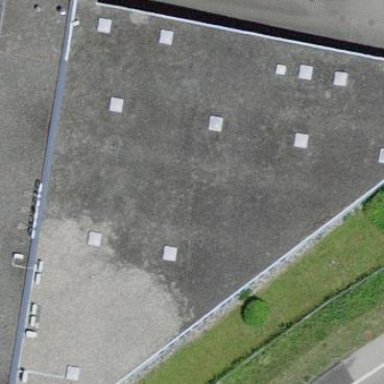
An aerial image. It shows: Flat-roofed building.